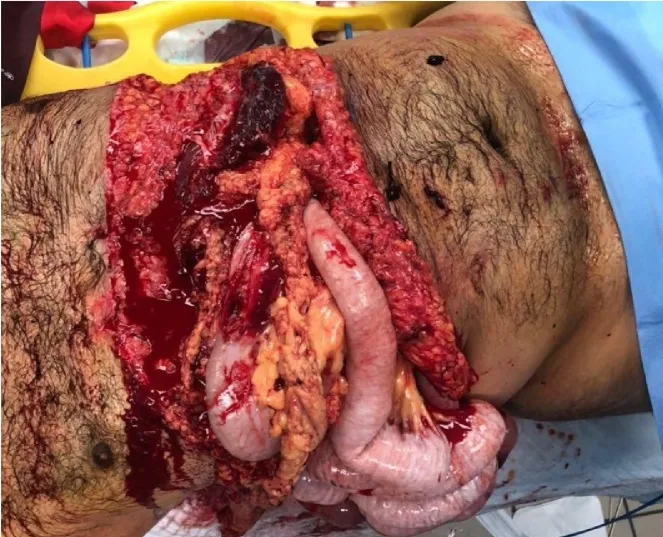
Eviscerated bowel segments after trauma.
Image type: medical_photograph (other_medical_photograph)